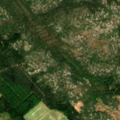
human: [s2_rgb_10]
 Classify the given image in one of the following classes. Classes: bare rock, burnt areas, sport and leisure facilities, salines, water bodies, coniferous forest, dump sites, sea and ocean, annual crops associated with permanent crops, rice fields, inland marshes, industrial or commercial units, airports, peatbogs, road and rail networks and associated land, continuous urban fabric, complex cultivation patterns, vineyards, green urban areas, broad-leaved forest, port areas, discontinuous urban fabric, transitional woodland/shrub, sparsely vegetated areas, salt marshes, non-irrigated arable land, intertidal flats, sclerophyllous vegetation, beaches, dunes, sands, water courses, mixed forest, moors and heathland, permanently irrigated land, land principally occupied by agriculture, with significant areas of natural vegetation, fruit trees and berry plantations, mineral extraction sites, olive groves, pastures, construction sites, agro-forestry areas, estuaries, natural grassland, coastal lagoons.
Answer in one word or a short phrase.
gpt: coniferous forest, mixed forest, transitional woodland/shrub